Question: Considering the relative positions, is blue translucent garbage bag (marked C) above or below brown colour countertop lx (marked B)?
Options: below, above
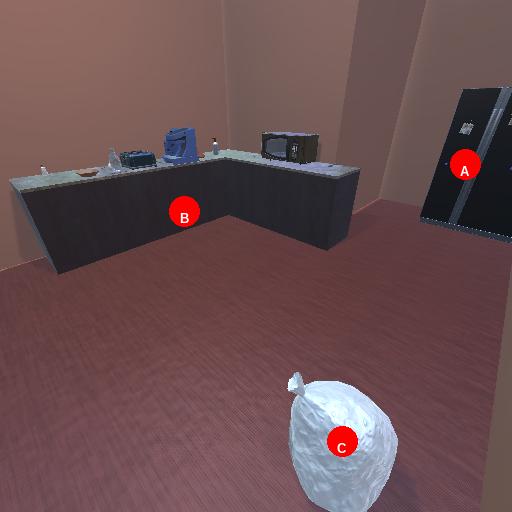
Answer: below